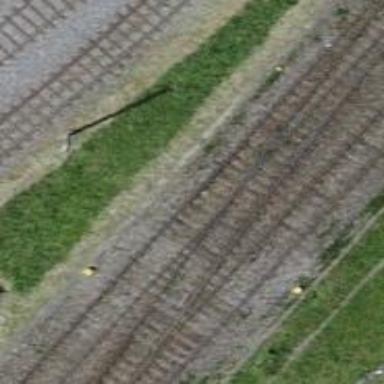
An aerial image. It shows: Single-track electrified railway siding with contact line.